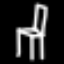
Label: chair